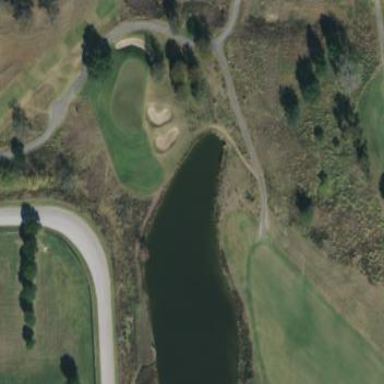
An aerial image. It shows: Water hazard on golf course. The hazard is natural water feature.